Milling tool wear sample.
Tool blade image: 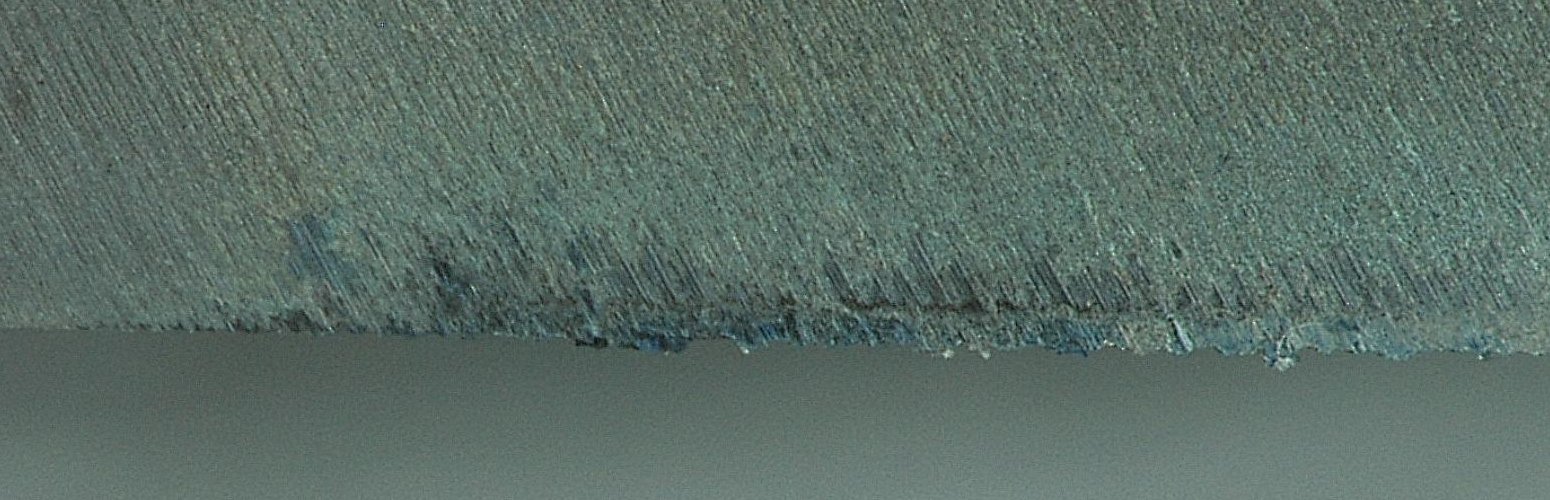
Chip image: 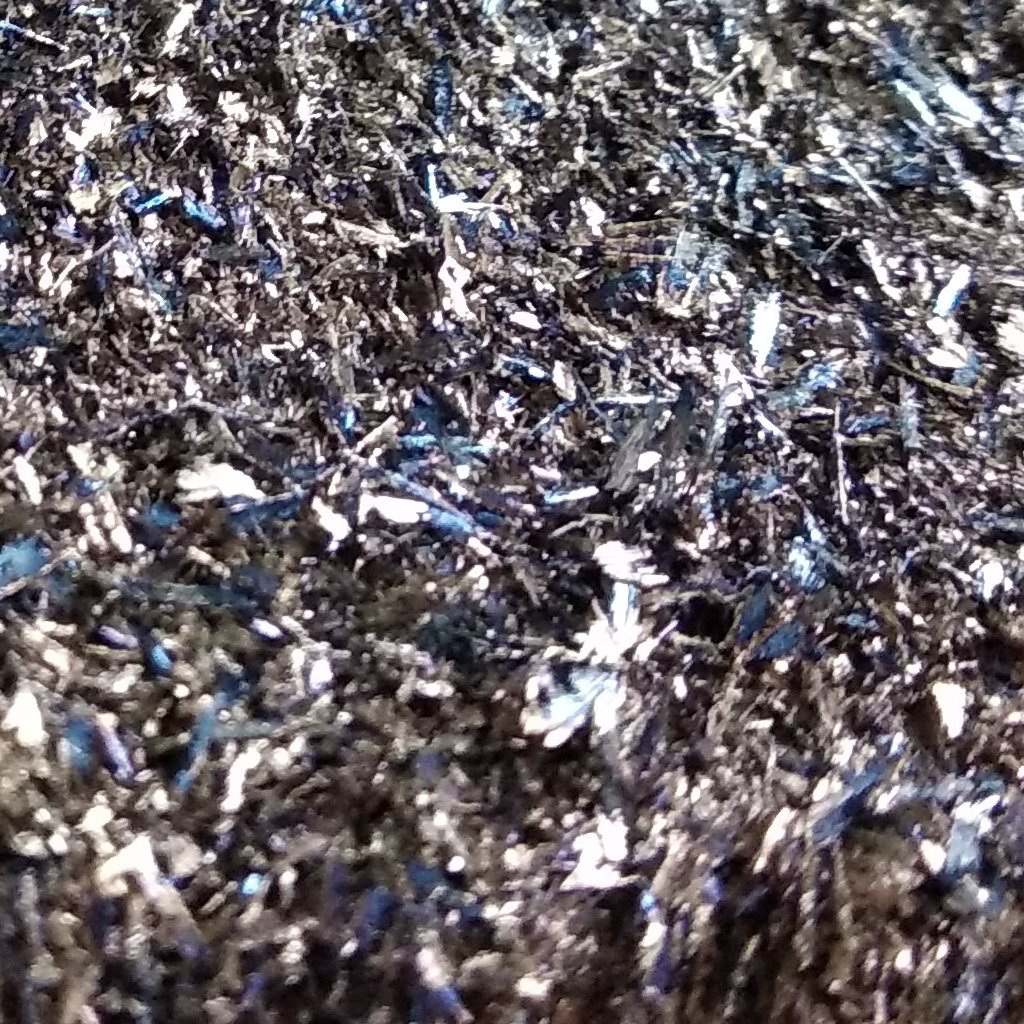
Workpiece image: 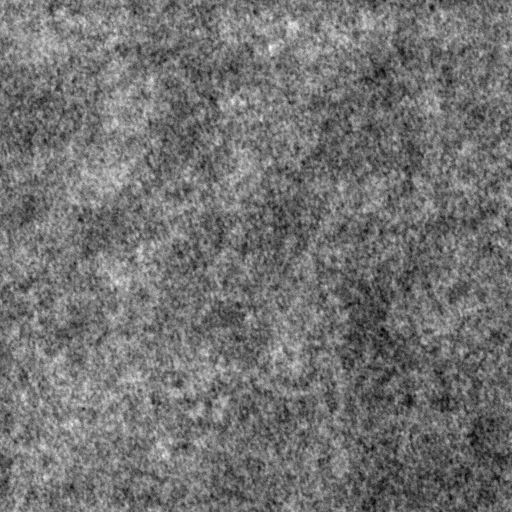
Tool wear state: dulled
Gaps: 0
Flank wear: 139.7
Overhang: 48.3
Force-signal Mel-spectrograms (X, Y, Z axes): 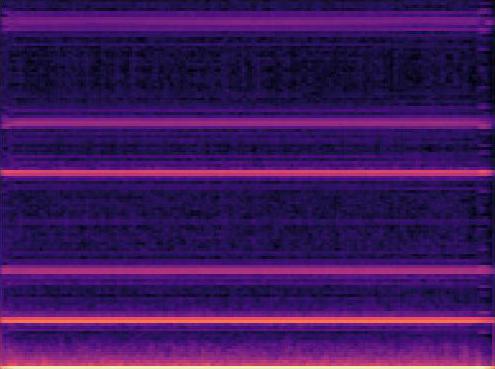 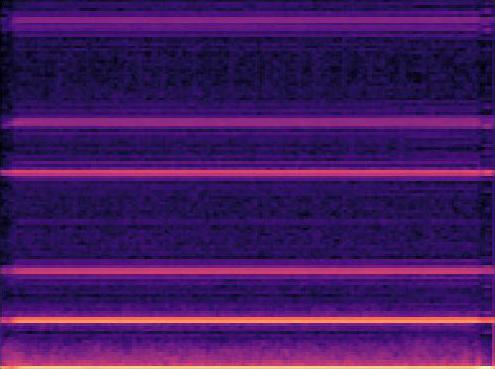 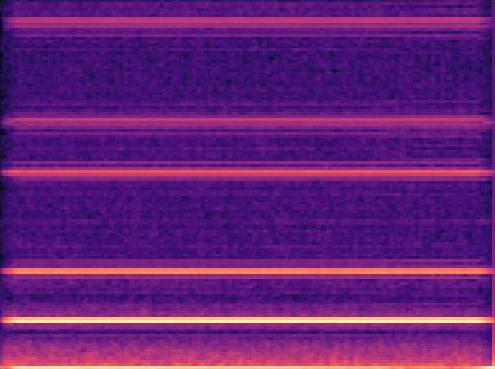
Force-signal scalograms (X, Y, Z axes): 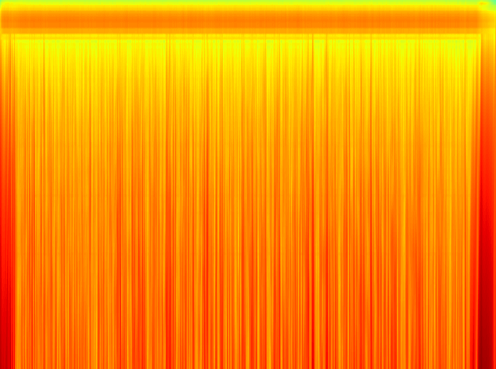 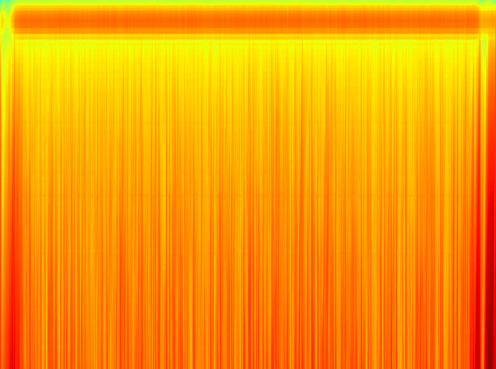 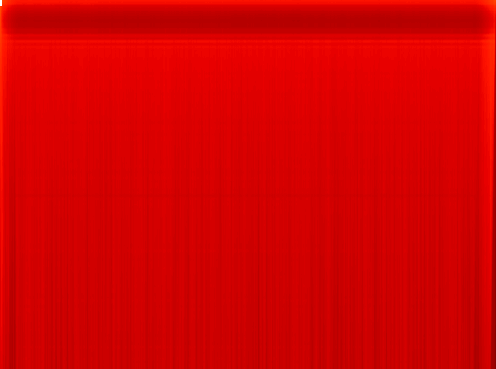
Force phase: accelerated_severe_wear